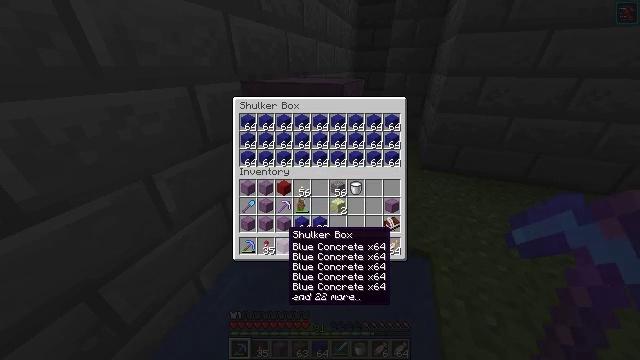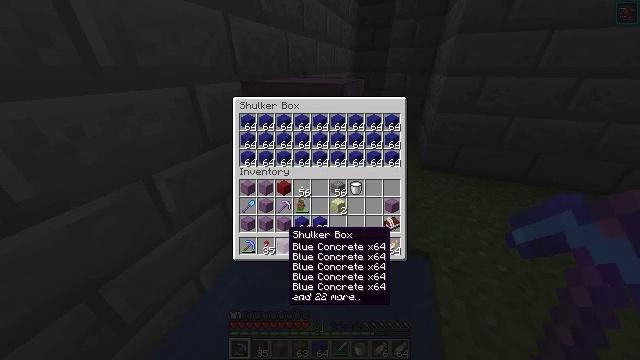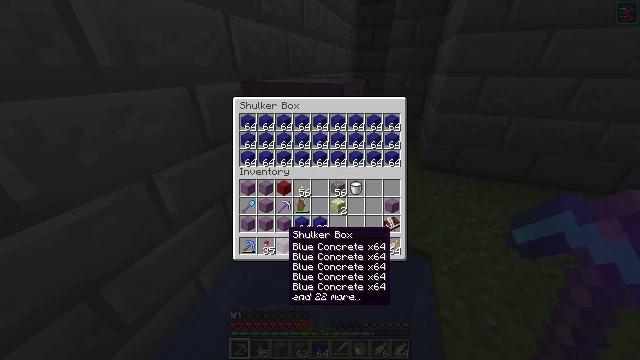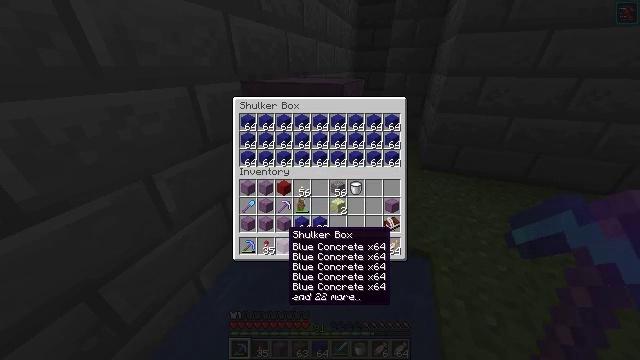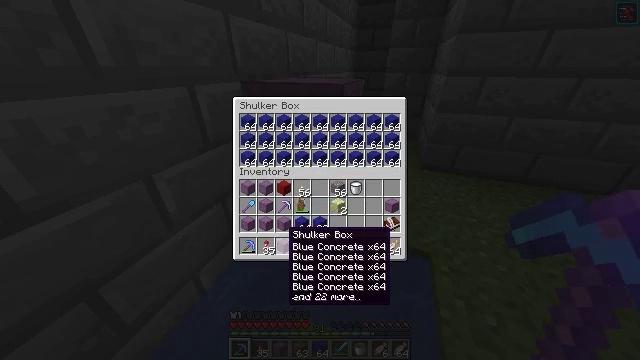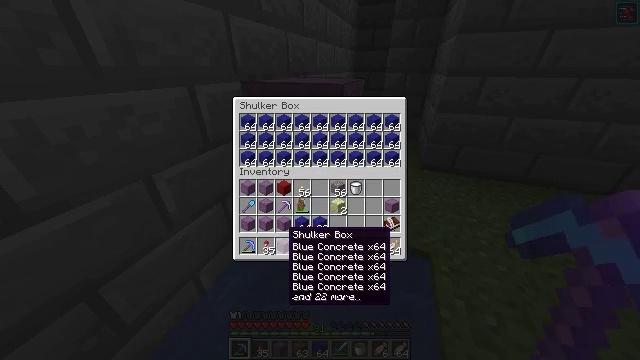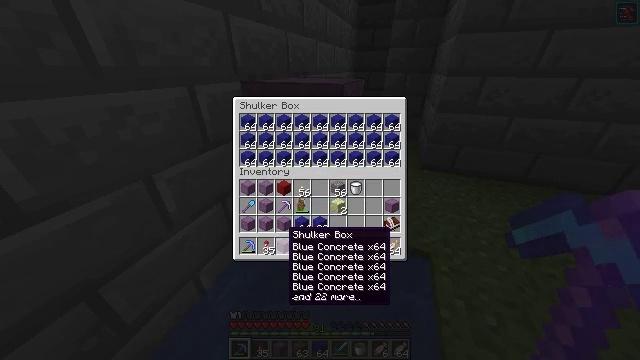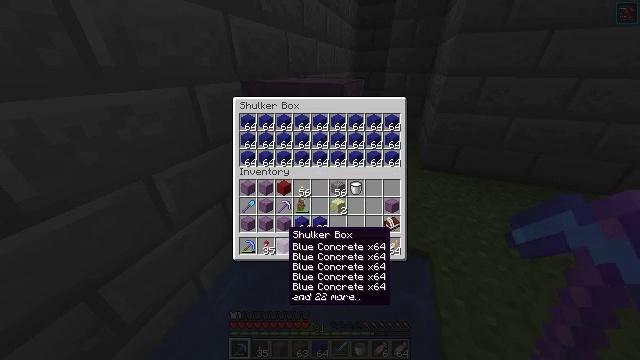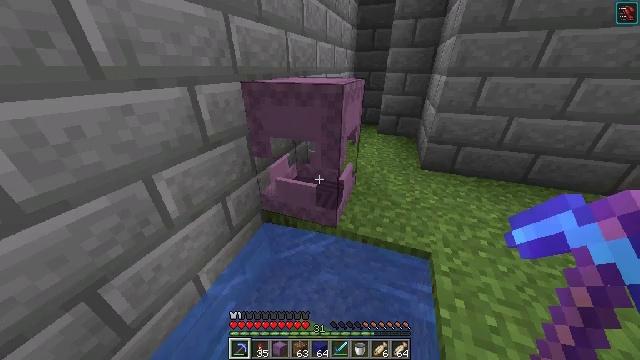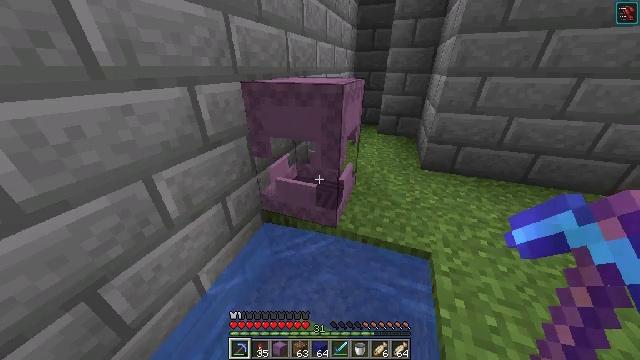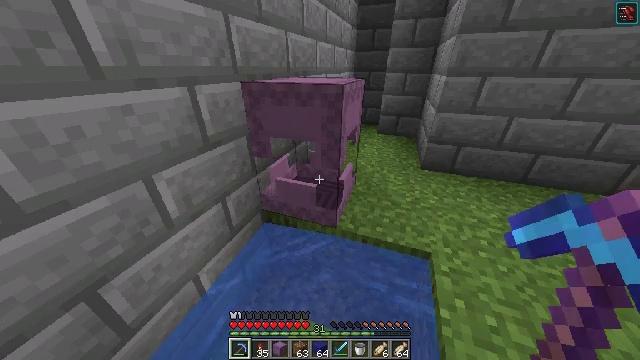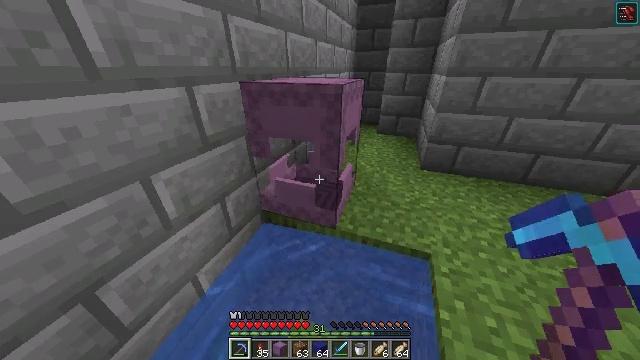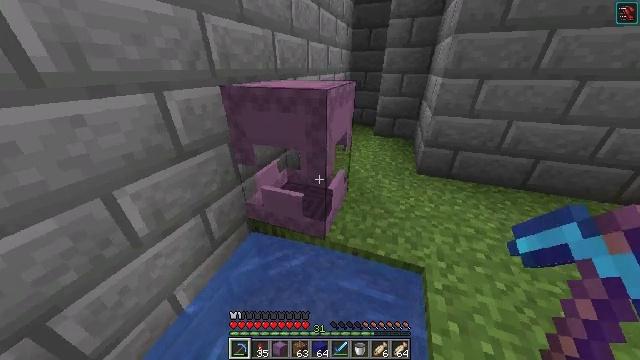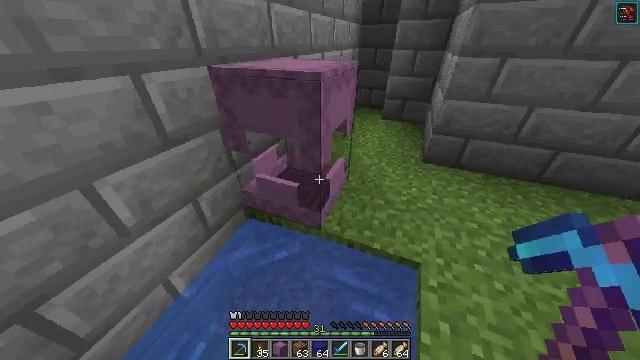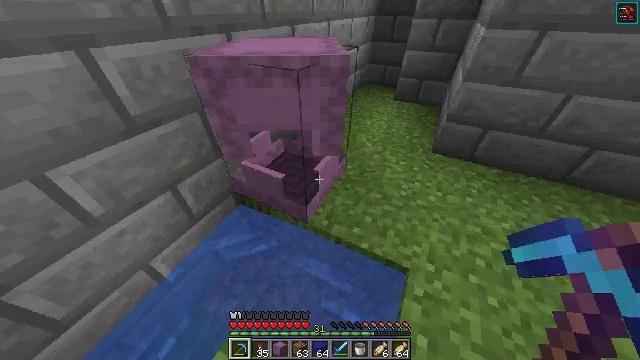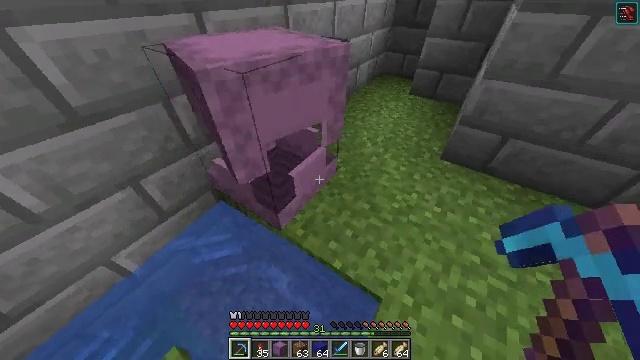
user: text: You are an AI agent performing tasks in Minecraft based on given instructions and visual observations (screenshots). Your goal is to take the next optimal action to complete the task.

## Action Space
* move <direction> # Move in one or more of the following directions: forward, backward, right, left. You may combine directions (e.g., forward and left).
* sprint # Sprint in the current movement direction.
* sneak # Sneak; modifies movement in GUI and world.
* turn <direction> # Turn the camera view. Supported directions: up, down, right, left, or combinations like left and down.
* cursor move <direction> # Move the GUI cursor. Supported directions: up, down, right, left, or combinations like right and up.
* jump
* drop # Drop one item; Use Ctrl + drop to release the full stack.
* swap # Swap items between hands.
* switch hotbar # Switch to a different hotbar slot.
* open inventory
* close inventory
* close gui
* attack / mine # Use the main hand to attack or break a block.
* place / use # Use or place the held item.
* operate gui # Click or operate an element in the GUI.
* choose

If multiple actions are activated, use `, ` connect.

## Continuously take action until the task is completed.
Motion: motion action
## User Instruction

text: Mine the shulker box.
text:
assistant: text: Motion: no_op
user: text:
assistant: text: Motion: no_op
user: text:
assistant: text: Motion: no_op
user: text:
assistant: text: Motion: no_op
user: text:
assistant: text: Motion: no_op
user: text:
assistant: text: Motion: no_op
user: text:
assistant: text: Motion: no_op
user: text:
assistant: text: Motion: no_op
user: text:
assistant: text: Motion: close gui
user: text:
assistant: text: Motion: no_op
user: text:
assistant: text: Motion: move forward and move right
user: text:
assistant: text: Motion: move forward and move right
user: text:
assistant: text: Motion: move forward and move right, turn left and down
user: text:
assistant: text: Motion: move forward and move right, turn left and down
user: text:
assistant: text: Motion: move forward and move right, turn left and down
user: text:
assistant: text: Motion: move forward and move right, turn left and down
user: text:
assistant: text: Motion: move forward and move right, turn left
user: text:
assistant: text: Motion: move forward and move right, turn left
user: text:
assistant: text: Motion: move forward and move right, turn left and up
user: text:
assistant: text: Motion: move forward, turn left
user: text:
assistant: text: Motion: turn left
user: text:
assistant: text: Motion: turn left and down
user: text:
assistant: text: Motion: turn left and down, attack / mine
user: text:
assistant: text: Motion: turn down, attack / mine
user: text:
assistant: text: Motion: turn down, attack / mine
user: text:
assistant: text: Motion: attack / mine
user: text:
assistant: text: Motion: attack / mine
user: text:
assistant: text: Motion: attack / mine
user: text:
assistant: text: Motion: attack / mine
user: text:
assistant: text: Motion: attack / mine